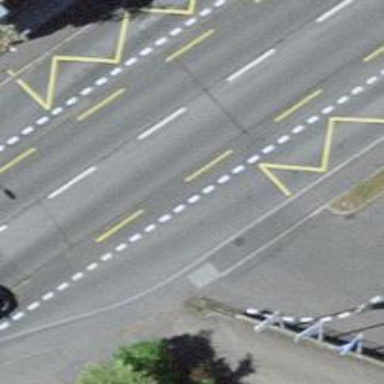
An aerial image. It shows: Bus stop for trolleybuses with designated stop position for public transport.